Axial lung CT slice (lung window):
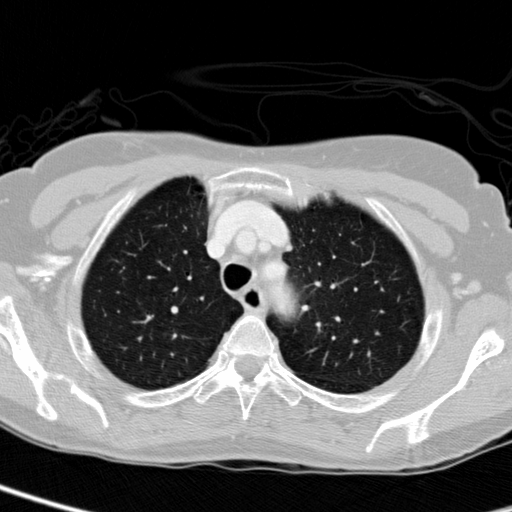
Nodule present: no